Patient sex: M
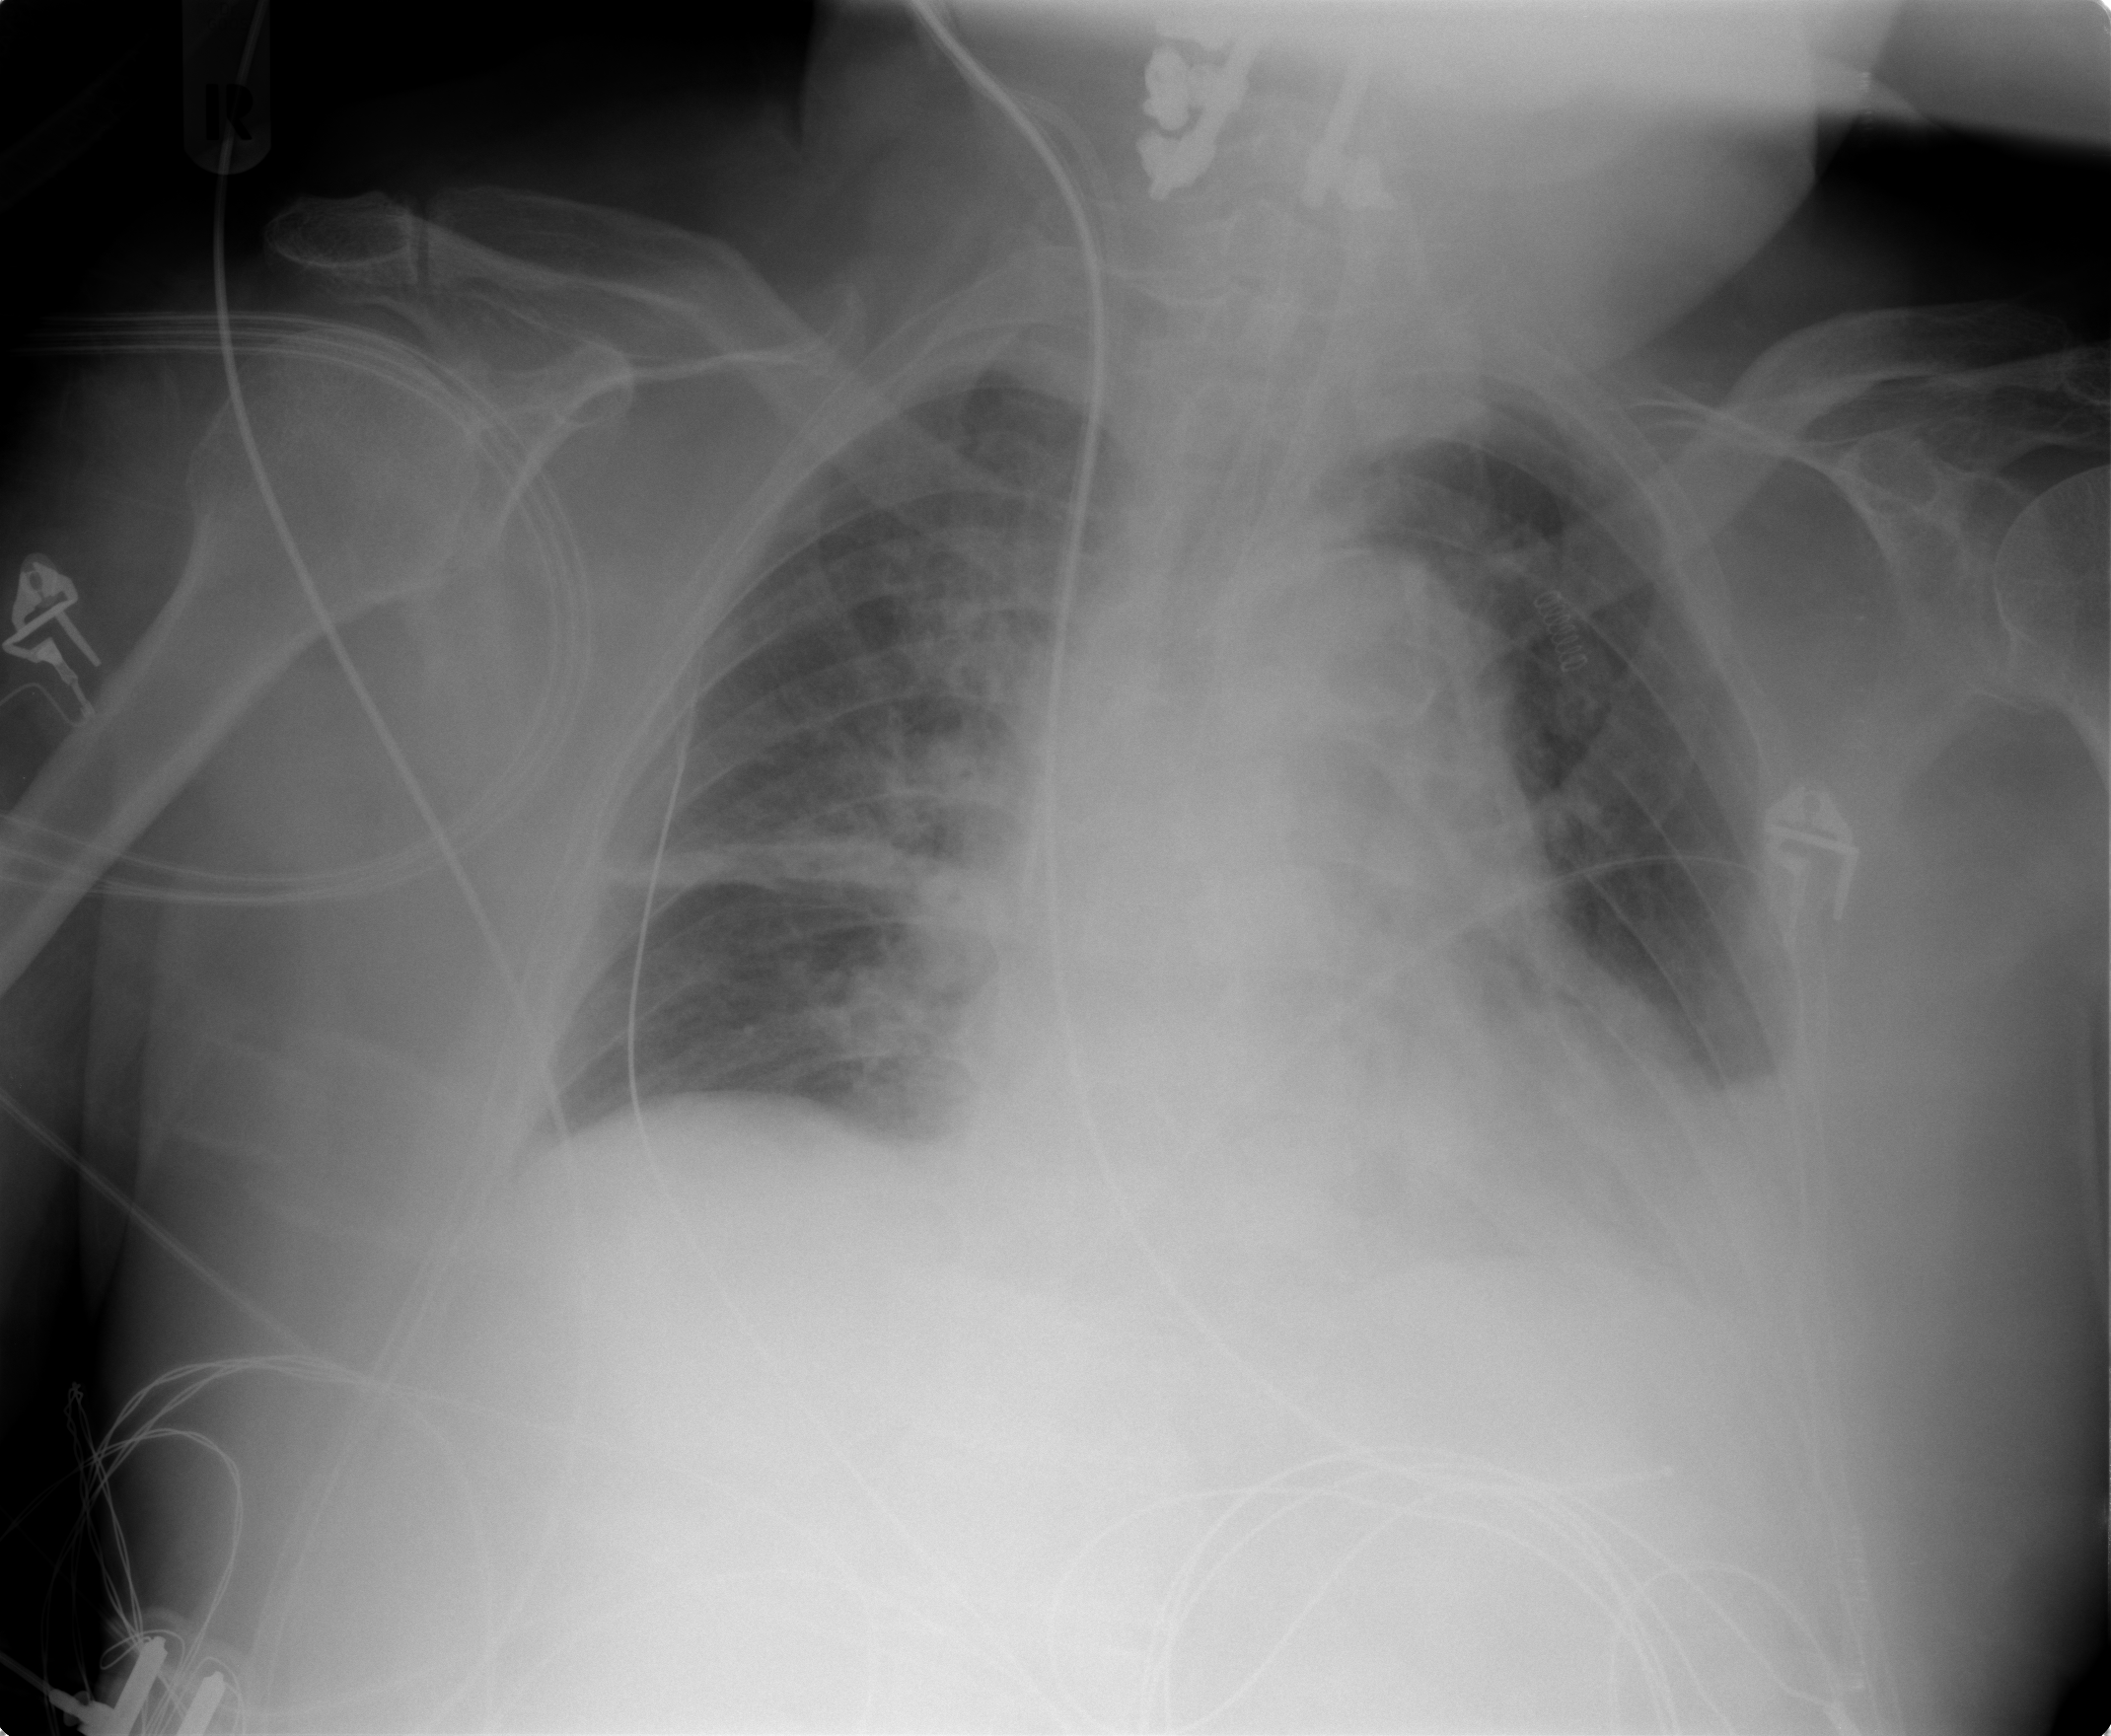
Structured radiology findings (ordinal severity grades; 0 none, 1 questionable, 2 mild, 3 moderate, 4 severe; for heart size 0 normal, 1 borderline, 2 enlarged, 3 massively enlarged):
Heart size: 2
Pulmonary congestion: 3
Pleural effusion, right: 2
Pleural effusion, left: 3
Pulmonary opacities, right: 0
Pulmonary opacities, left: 0
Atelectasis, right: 2
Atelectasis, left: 2